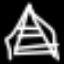
Label: The Eiffel Tower